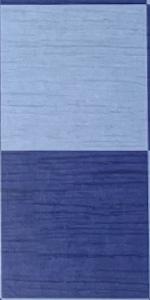
Label: Empty